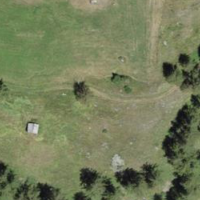
EUNIS habitat code: 26
Species observed at this site:
Sambucus racemosa
Stauroderus scalaris
Lactuca perennis